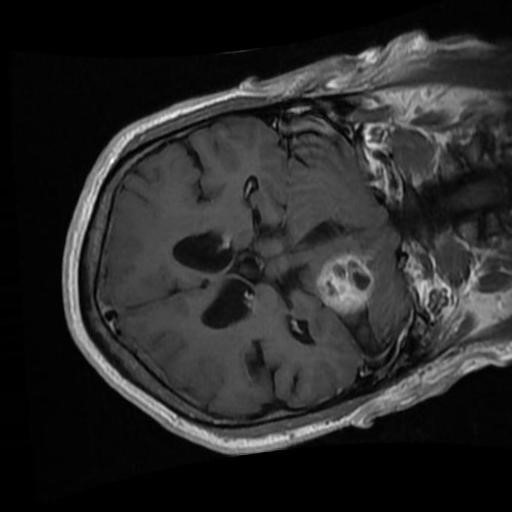
Label: brain_menin